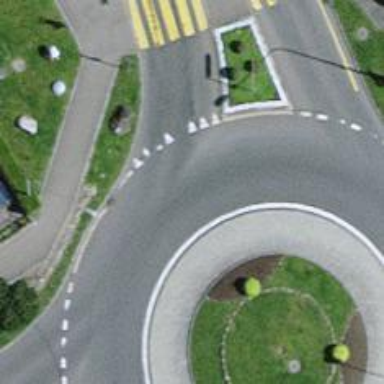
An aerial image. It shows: Unclassified road with asphalt surface leading to roundabout.